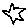
Label: star